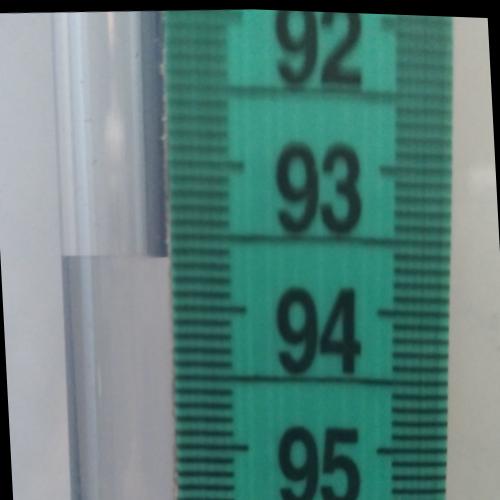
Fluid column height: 93.7 cm